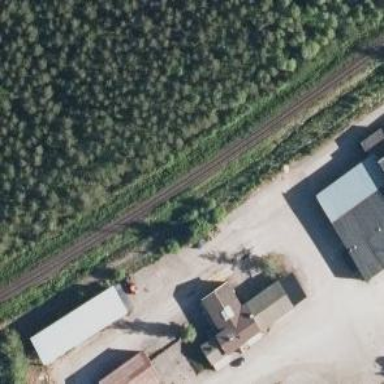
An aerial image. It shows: Site related to railway infrastructure.